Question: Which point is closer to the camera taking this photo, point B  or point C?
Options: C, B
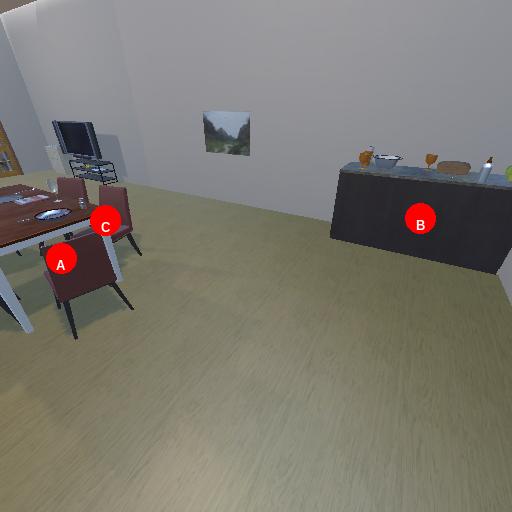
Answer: C